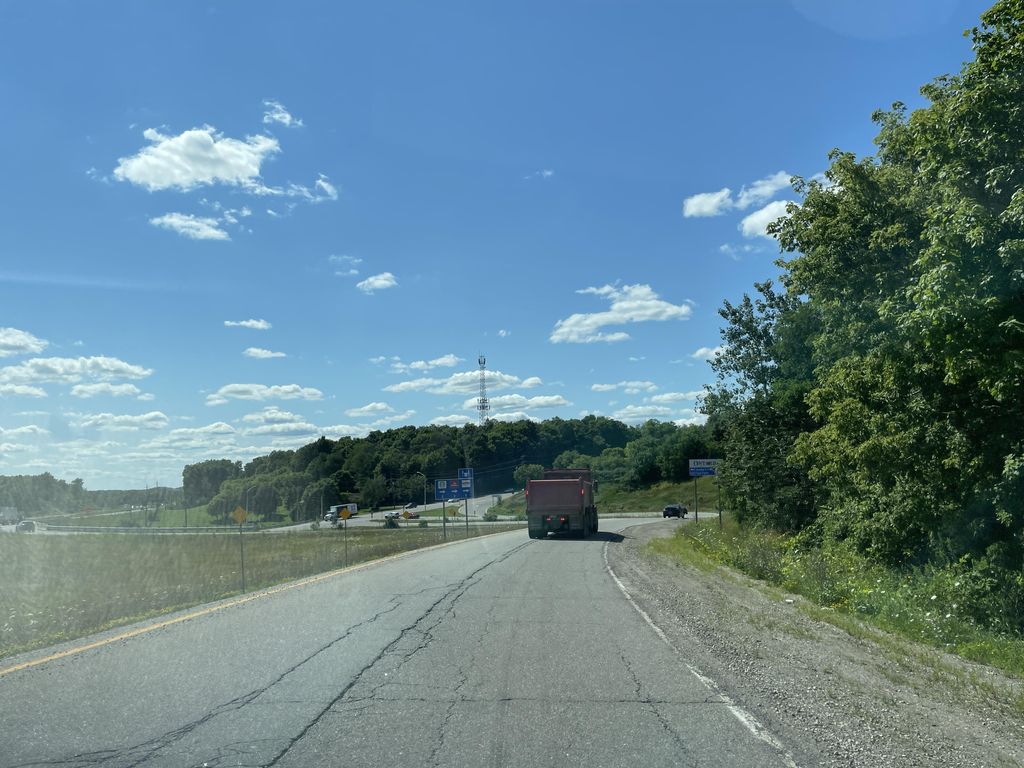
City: kitchener-waterloo